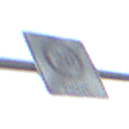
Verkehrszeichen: EndeZone20
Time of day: SunriseSunset
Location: Outdoor (Nature)
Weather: PartlyCloudy
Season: NotSpecified
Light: Natural